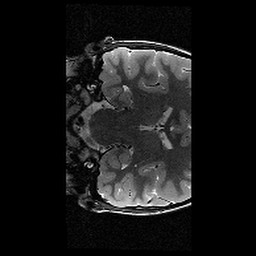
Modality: T2w
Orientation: coronal
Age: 10
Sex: male
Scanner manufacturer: siemens
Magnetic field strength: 3 T
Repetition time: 9.23 s
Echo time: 0.067 s